Platform: macOS
Application: Chrome
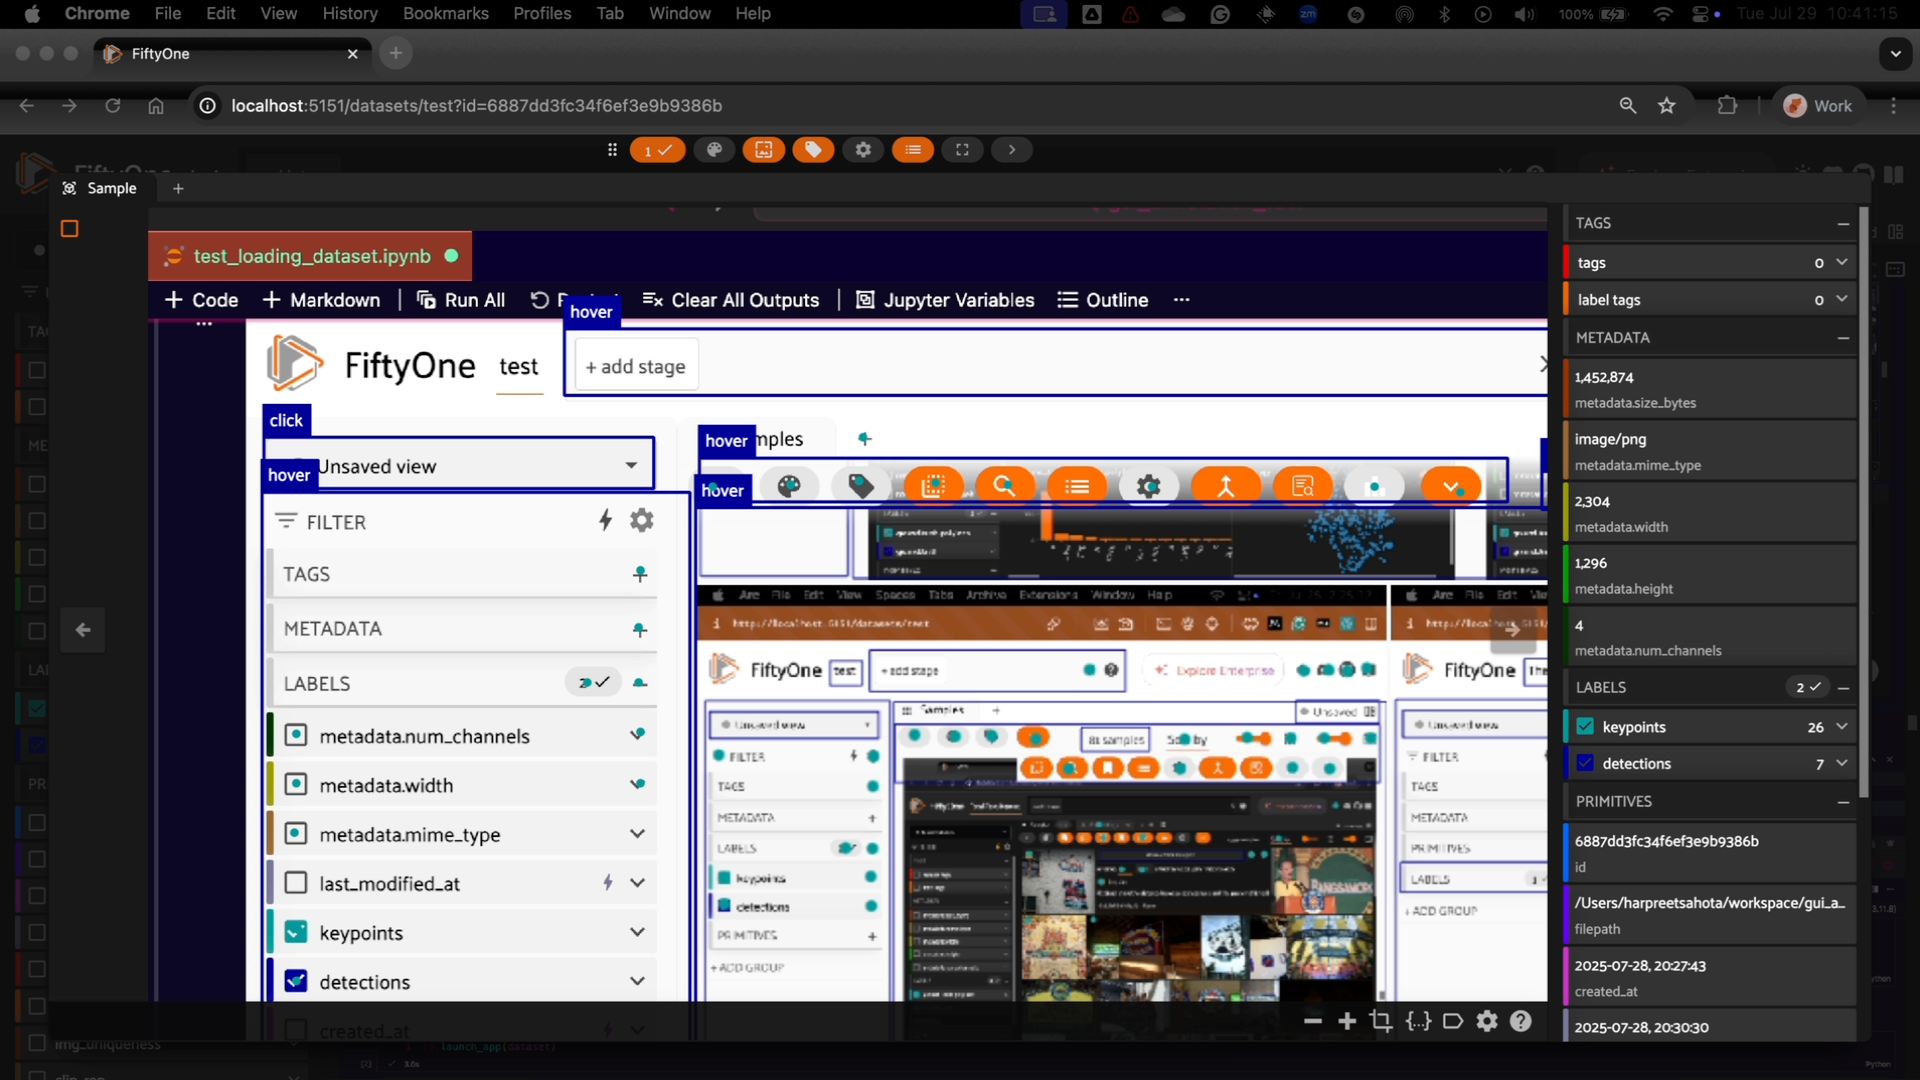
task_description: Select this sample
action_type: click
element_info: Checkbox

task_description: Navigate to the previous sample
action_type: click
element_info: Icon

task_description: Navigate to the next sample
action_type: click
element_info: Icon

task_description: Manage the selected samples
action_type: click
element_info: Icon

task_description: Open color settings menu
action_type: click
element_info: Icon

task_description: Open sort by image similarity menu
action_type: click
element_info: Icon

task_description: Tag samples or labels
action_type: click
element_info: Icon

task_description: Open display options menu by clicking on the gear icon in the actions row toolbar
action_type: click
element_info: Icon

task_description: Open the operators browser menu
action_type: click
element_info: Icon

action_type: click

task_description: Hide the sidebar from the sample modal
action_type: click
element_info: Icon

task_description: Show tooltip for hover label on the view bar of the sample in the modal
action_type: hover
element_info: Menu Item

task_description: Show tooltip for click label on the saved views menu of the sample in the modal
action_type: hover
element_info: Menu Item

task_description: Show tooltip for hover label on the sidebar of the sample in the modal
action_type: hover
element_info: Menu Item

task_description: Show tooltip for hover label on the actions row of the sample in the modal
action_type: hover
element_info: Menu Item

task_description: Clear the shown labels from the sample in the modal
action_type: click
element_info: Icon

task_description: Clear all keypoints labels from the sample modal
action_type: click
element_info: Checkbox

task_description: Clear all detections labels from the sample modal
action_type: click
element_info: Checkbox

task_description: How many key
action_type: hover
element_info: Text

task_description: How many detections are on this sample?
action_type: hover
element_info: Text

task_description: What is the size in bytes of this sample?
action_type: hover
element_info: Text

task_description: What is the mime type of this sample?
action_type: hover
element_info: Text

task_description: What is the value of metadata.width for this sample?
action_type: hover
element_info: Text

task_description: What is the value of metadata.height for this sample?
action_type: hover
element_info: Text

task_description: Collapse the metadata group in the sidebar of the modal
action_type: click
element_info: Icon

task_description: Collapse the tags group in the sidebar of the modal
action_type: click
element_info: Icon

task_description: Show available filter options for the tags field in the modal
action_type: click
element_info: Icon
task_description: Locate the actions row in this sample modal
action_type: hover
element_info: Menu Item

task_description: Locate the sample panel in this modal
action_type: hover
element_info: Menu Item

task_description: Locate the sidebar in the modal
action_type: hover
element_info: Menu Item

task_description: Zoom out the sample in the modal
action_type: click
element_info: Icon

task_description: Zoom in on the sample in the modal
action_type: click
element_info: Icon

task_description: Reset zoom to default in the sample modal
action_type: click
element_info: Icon

action_type: click

task_description: Toggles visibility of all overlays in the sample modal
action_type: click
element_info: Icon

task_description: Open preferences menu for this sample
action_type: click
element_info: Icon

task_description: Locate the controls menu in the modal
action_type: hover
element_info: Menu Item